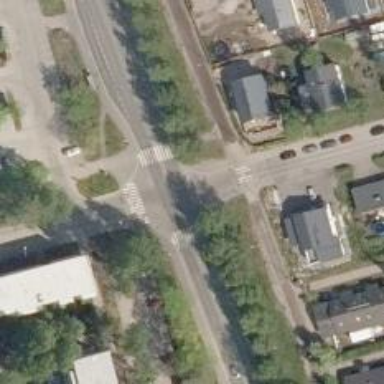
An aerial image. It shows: Road with "give way" sign.